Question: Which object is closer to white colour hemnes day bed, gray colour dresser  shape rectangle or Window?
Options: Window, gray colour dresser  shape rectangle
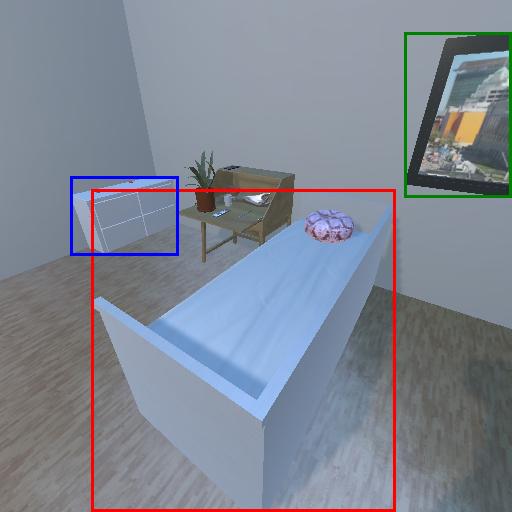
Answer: Window